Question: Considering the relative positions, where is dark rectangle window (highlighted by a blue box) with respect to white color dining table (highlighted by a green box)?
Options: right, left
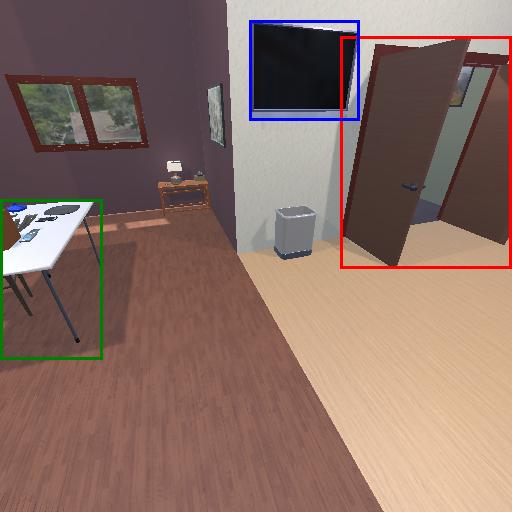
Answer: right